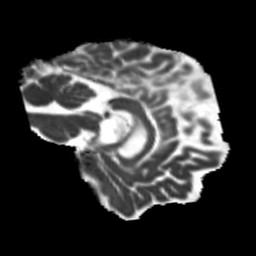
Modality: MD
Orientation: sagittal
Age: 58
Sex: male
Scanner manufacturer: siemens
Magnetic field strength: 3 T
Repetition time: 5.25 s
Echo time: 0.08 s